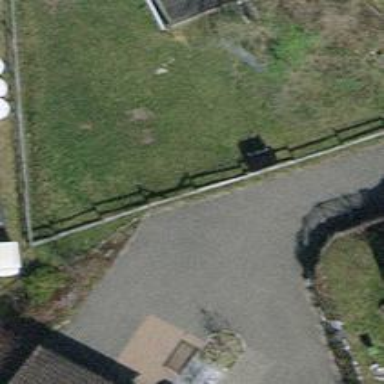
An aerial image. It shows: Driveway made of paving stones.